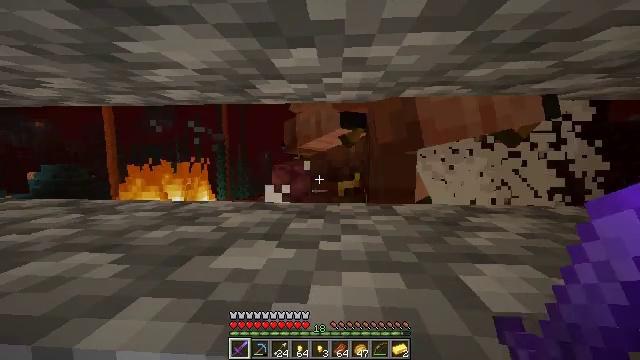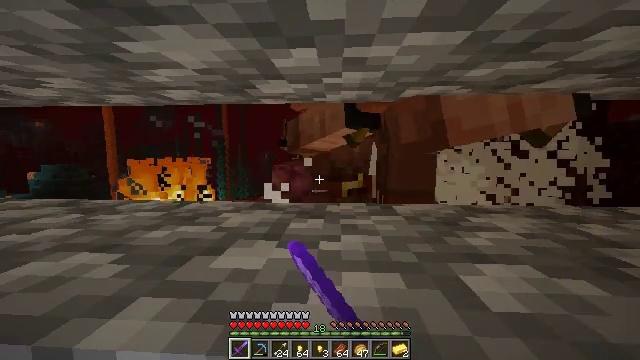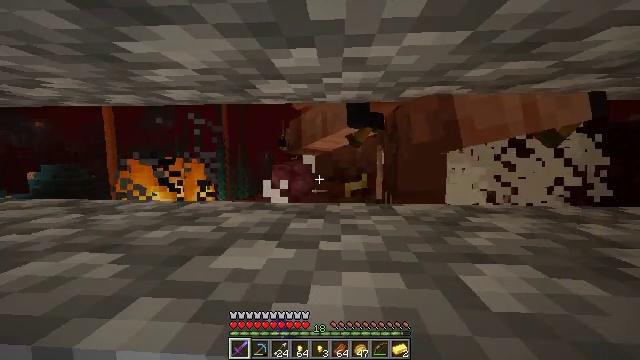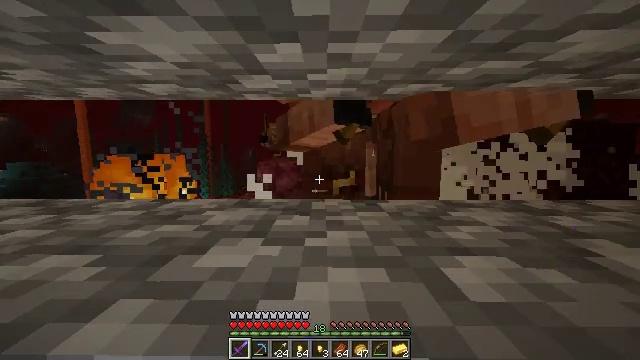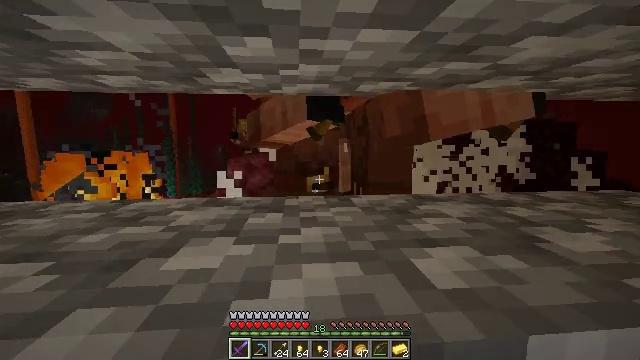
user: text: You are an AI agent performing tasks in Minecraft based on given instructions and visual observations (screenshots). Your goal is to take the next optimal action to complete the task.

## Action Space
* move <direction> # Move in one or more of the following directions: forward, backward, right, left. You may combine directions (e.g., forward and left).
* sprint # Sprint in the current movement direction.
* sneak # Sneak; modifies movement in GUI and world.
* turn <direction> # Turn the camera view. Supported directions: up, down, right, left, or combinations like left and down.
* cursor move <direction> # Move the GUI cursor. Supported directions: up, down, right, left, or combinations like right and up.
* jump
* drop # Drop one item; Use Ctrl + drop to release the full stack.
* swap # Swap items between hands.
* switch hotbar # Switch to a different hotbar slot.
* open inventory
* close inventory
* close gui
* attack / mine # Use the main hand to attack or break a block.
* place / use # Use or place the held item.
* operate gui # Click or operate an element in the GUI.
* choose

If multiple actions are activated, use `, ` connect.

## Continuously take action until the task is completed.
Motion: motion action
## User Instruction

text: Kill a piglin.
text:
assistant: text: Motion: attack / mine
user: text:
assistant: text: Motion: attack / mine
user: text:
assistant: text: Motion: turn right
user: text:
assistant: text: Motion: turn right
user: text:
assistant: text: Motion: no_op